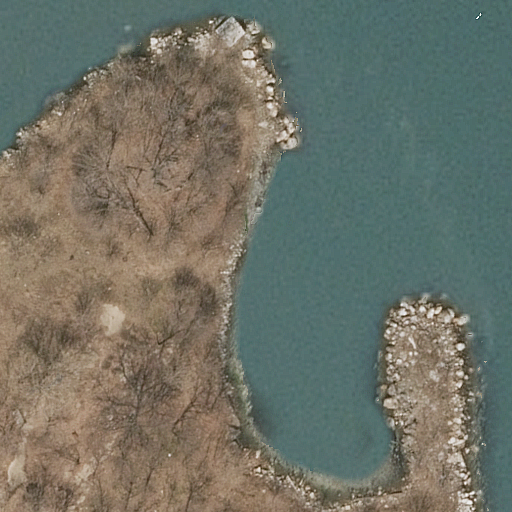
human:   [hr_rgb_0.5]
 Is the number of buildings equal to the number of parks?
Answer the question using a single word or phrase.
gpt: yes

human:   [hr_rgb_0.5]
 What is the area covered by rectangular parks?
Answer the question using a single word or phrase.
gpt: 0m2

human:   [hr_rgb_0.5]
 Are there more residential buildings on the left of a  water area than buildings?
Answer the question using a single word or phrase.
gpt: no

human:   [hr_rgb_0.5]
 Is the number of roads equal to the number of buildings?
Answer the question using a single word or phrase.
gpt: no

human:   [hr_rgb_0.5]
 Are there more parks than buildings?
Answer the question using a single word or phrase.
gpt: no

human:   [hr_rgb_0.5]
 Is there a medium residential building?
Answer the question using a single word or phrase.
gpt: no

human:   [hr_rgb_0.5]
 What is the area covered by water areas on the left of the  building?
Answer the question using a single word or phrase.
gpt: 0m2

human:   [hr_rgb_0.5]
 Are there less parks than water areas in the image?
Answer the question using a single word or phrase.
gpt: yes

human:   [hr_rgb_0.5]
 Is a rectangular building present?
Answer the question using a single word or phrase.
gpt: yes

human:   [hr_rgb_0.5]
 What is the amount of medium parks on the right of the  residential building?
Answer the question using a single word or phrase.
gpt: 0

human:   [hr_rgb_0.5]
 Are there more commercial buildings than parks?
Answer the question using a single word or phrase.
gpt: no

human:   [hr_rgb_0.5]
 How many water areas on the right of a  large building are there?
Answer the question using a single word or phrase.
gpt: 0

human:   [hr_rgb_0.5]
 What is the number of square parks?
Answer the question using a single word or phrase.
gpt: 0

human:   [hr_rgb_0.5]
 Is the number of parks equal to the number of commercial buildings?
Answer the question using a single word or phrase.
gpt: no

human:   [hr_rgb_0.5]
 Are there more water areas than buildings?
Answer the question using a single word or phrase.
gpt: yes

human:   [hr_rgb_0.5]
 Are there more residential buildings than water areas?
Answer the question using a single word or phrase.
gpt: no

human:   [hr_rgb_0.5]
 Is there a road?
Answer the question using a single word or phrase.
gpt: no

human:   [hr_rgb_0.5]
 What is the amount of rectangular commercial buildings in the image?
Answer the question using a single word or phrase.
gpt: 0

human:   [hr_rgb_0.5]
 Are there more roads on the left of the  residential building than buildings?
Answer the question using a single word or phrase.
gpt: no

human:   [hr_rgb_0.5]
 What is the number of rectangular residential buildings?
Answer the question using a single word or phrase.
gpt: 1

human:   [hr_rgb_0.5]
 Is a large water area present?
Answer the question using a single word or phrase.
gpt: yes

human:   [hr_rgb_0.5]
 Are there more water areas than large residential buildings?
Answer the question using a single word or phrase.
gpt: yes

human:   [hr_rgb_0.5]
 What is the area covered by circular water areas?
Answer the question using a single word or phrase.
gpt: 0m2

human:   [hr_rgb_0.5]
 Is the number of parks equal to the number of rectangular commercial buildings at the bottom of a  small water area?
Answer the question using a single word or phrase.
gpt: no

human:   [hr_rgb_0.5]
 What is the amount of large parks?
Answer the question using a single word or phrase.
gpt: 1

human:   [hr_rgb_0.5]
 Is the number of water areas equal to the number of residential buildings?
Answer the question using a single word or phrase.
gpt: no

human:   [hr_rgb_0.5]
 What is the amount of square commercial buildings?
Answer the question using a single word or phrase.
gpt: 0

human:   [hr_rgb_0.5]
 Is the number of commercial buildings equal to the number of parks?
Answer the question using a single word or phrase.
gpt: no

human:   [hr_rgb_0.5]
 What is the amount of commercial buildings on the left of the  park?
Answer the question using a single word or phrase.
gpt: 0

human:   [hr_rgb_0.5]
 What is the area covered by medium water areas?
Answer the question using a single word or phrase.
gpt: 0m2

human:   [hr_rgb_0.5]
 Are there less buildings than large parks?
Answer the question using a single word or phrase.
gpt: no

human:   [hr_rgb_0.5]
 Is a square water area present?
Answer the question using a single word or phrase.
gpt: no

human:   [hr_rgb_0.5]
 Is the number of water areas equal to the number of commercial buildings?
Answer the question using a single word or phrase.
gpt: no

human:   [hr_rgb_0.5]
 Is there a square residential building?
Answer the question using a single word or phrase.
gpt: no

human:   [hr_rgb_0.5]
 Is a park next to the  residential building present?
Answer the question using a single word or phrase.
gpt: yes

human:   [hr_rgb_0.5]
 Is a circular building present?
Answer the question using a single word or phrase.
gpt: no